Question: Q:
I want to check the DateTime against 'null value' to empty the cell in my report if the datetime is null.but i don't know how to do this :it appears like this '1/1/0001' if it was null.and i want it to be empty cell.
This is the datatype in my dataset :

and this is the expression value of my column :
'''
=FormatDateTime(Fields!D_DateTime.Value,2)
'''
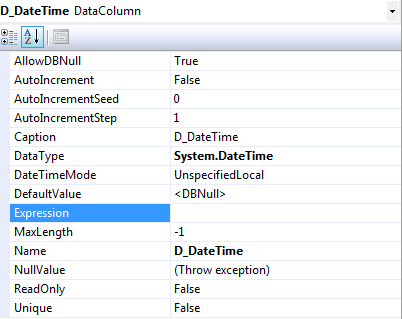
Answer: '''
=IIf(FormatDateTime(Fields!D_DateTime.Value,2)=CDate("1/1/0001"),"",FormatDateTime(Fields!D_DateTime.Value,2))
'''
Thanks a lot ,i think this fixes my problem.